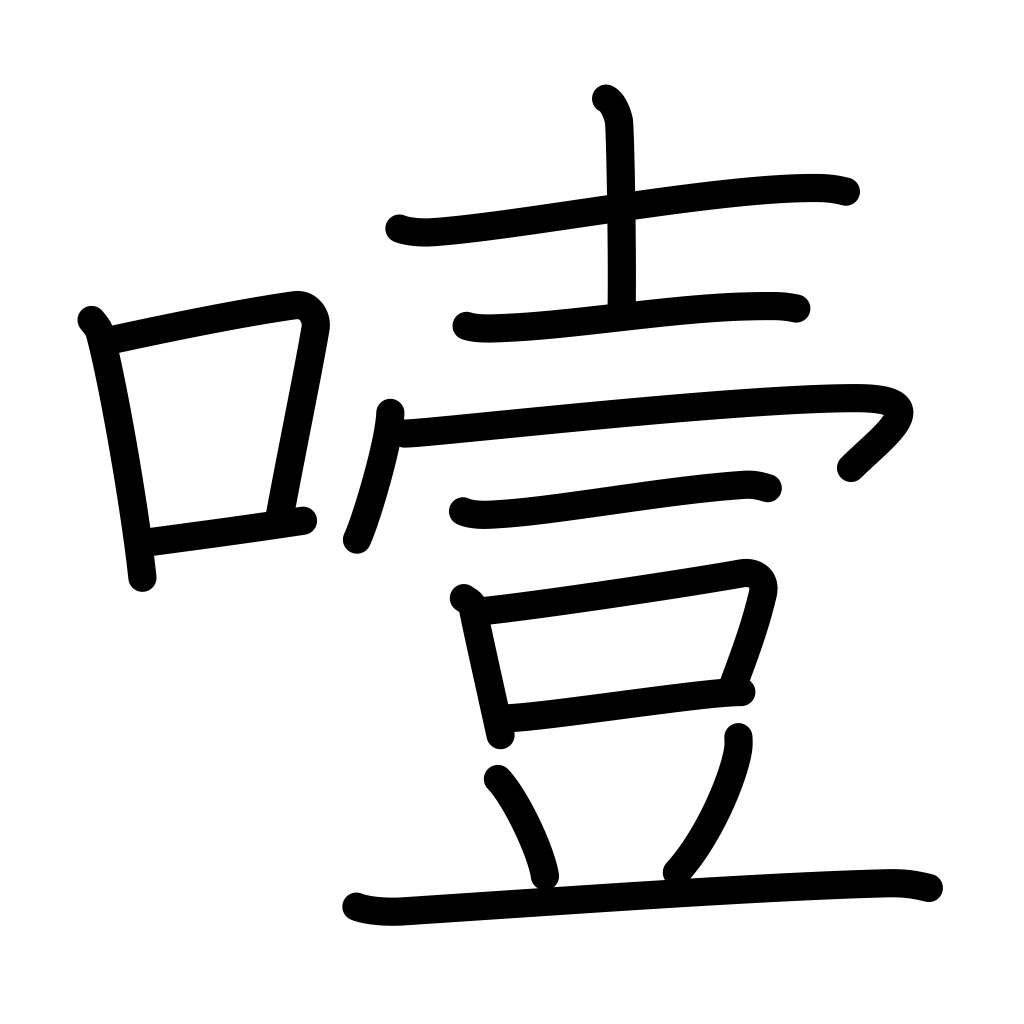
Meaning: choke, smother